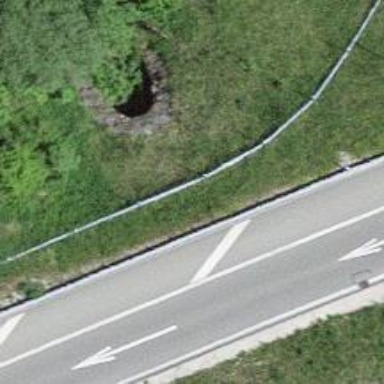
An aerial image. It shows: Tunnel.